Interaction volume radius: 5 \u00c5
Interaction volume height: 10 \u00c5
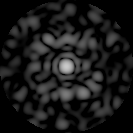
Disorder parameter: 0.8145